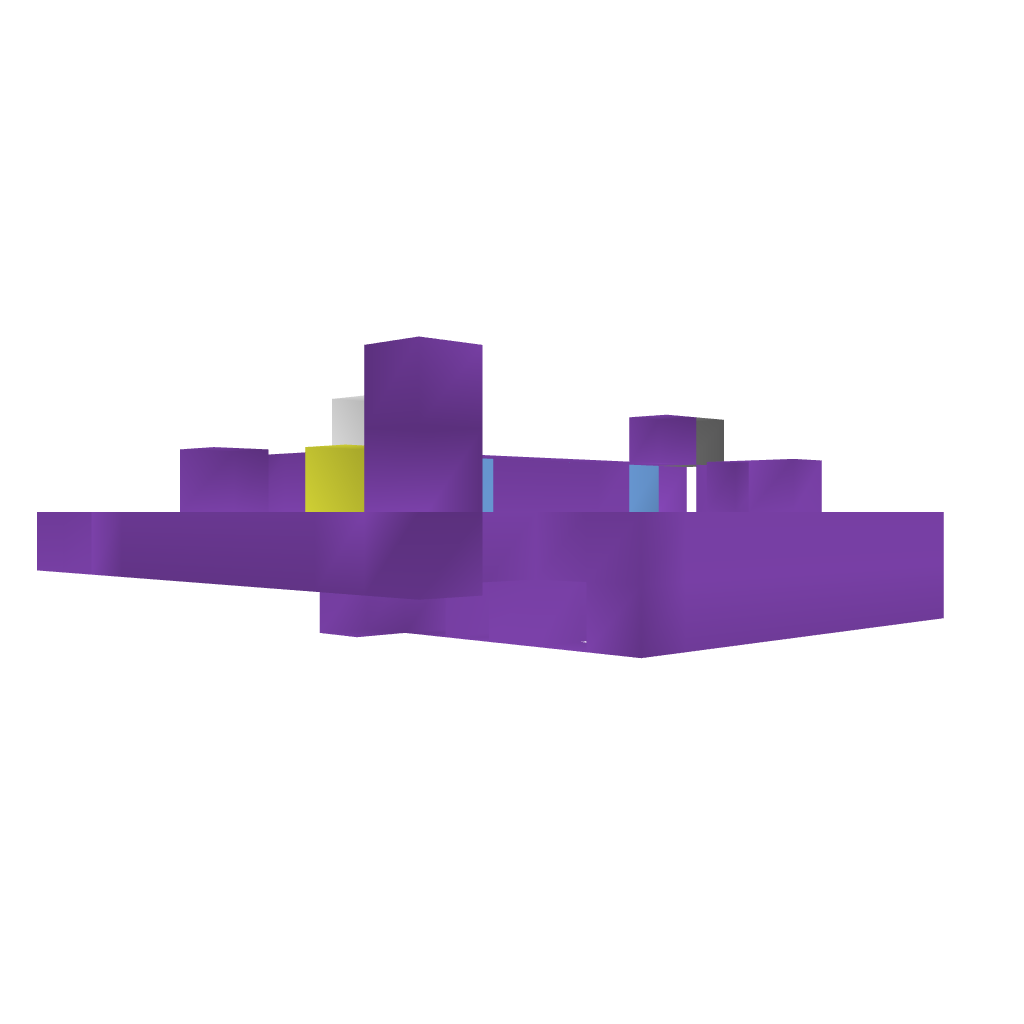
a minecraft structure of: TNT Cannon bad low quality